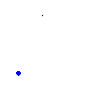
Particle: electron